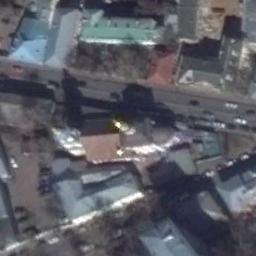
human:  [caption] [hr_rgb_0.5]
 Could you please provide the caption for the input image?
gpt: A church with a golden roof and a gray roof, Surrounded by many buildings and roads .

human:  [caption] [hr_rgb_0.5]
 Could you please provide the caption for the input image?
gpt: This is a church with a tower on the roof .

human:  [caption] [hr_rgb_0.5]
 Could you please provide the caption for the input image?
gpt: The church with two towers is surrounded by other buildings .

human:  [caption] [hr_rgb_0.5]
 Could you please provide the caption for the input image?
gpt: There is a church surrounded by some buildings with a road passed by .

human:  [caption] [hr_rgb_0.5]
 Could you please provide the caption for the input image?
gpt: There are many cars on the road near the church .